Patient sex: F
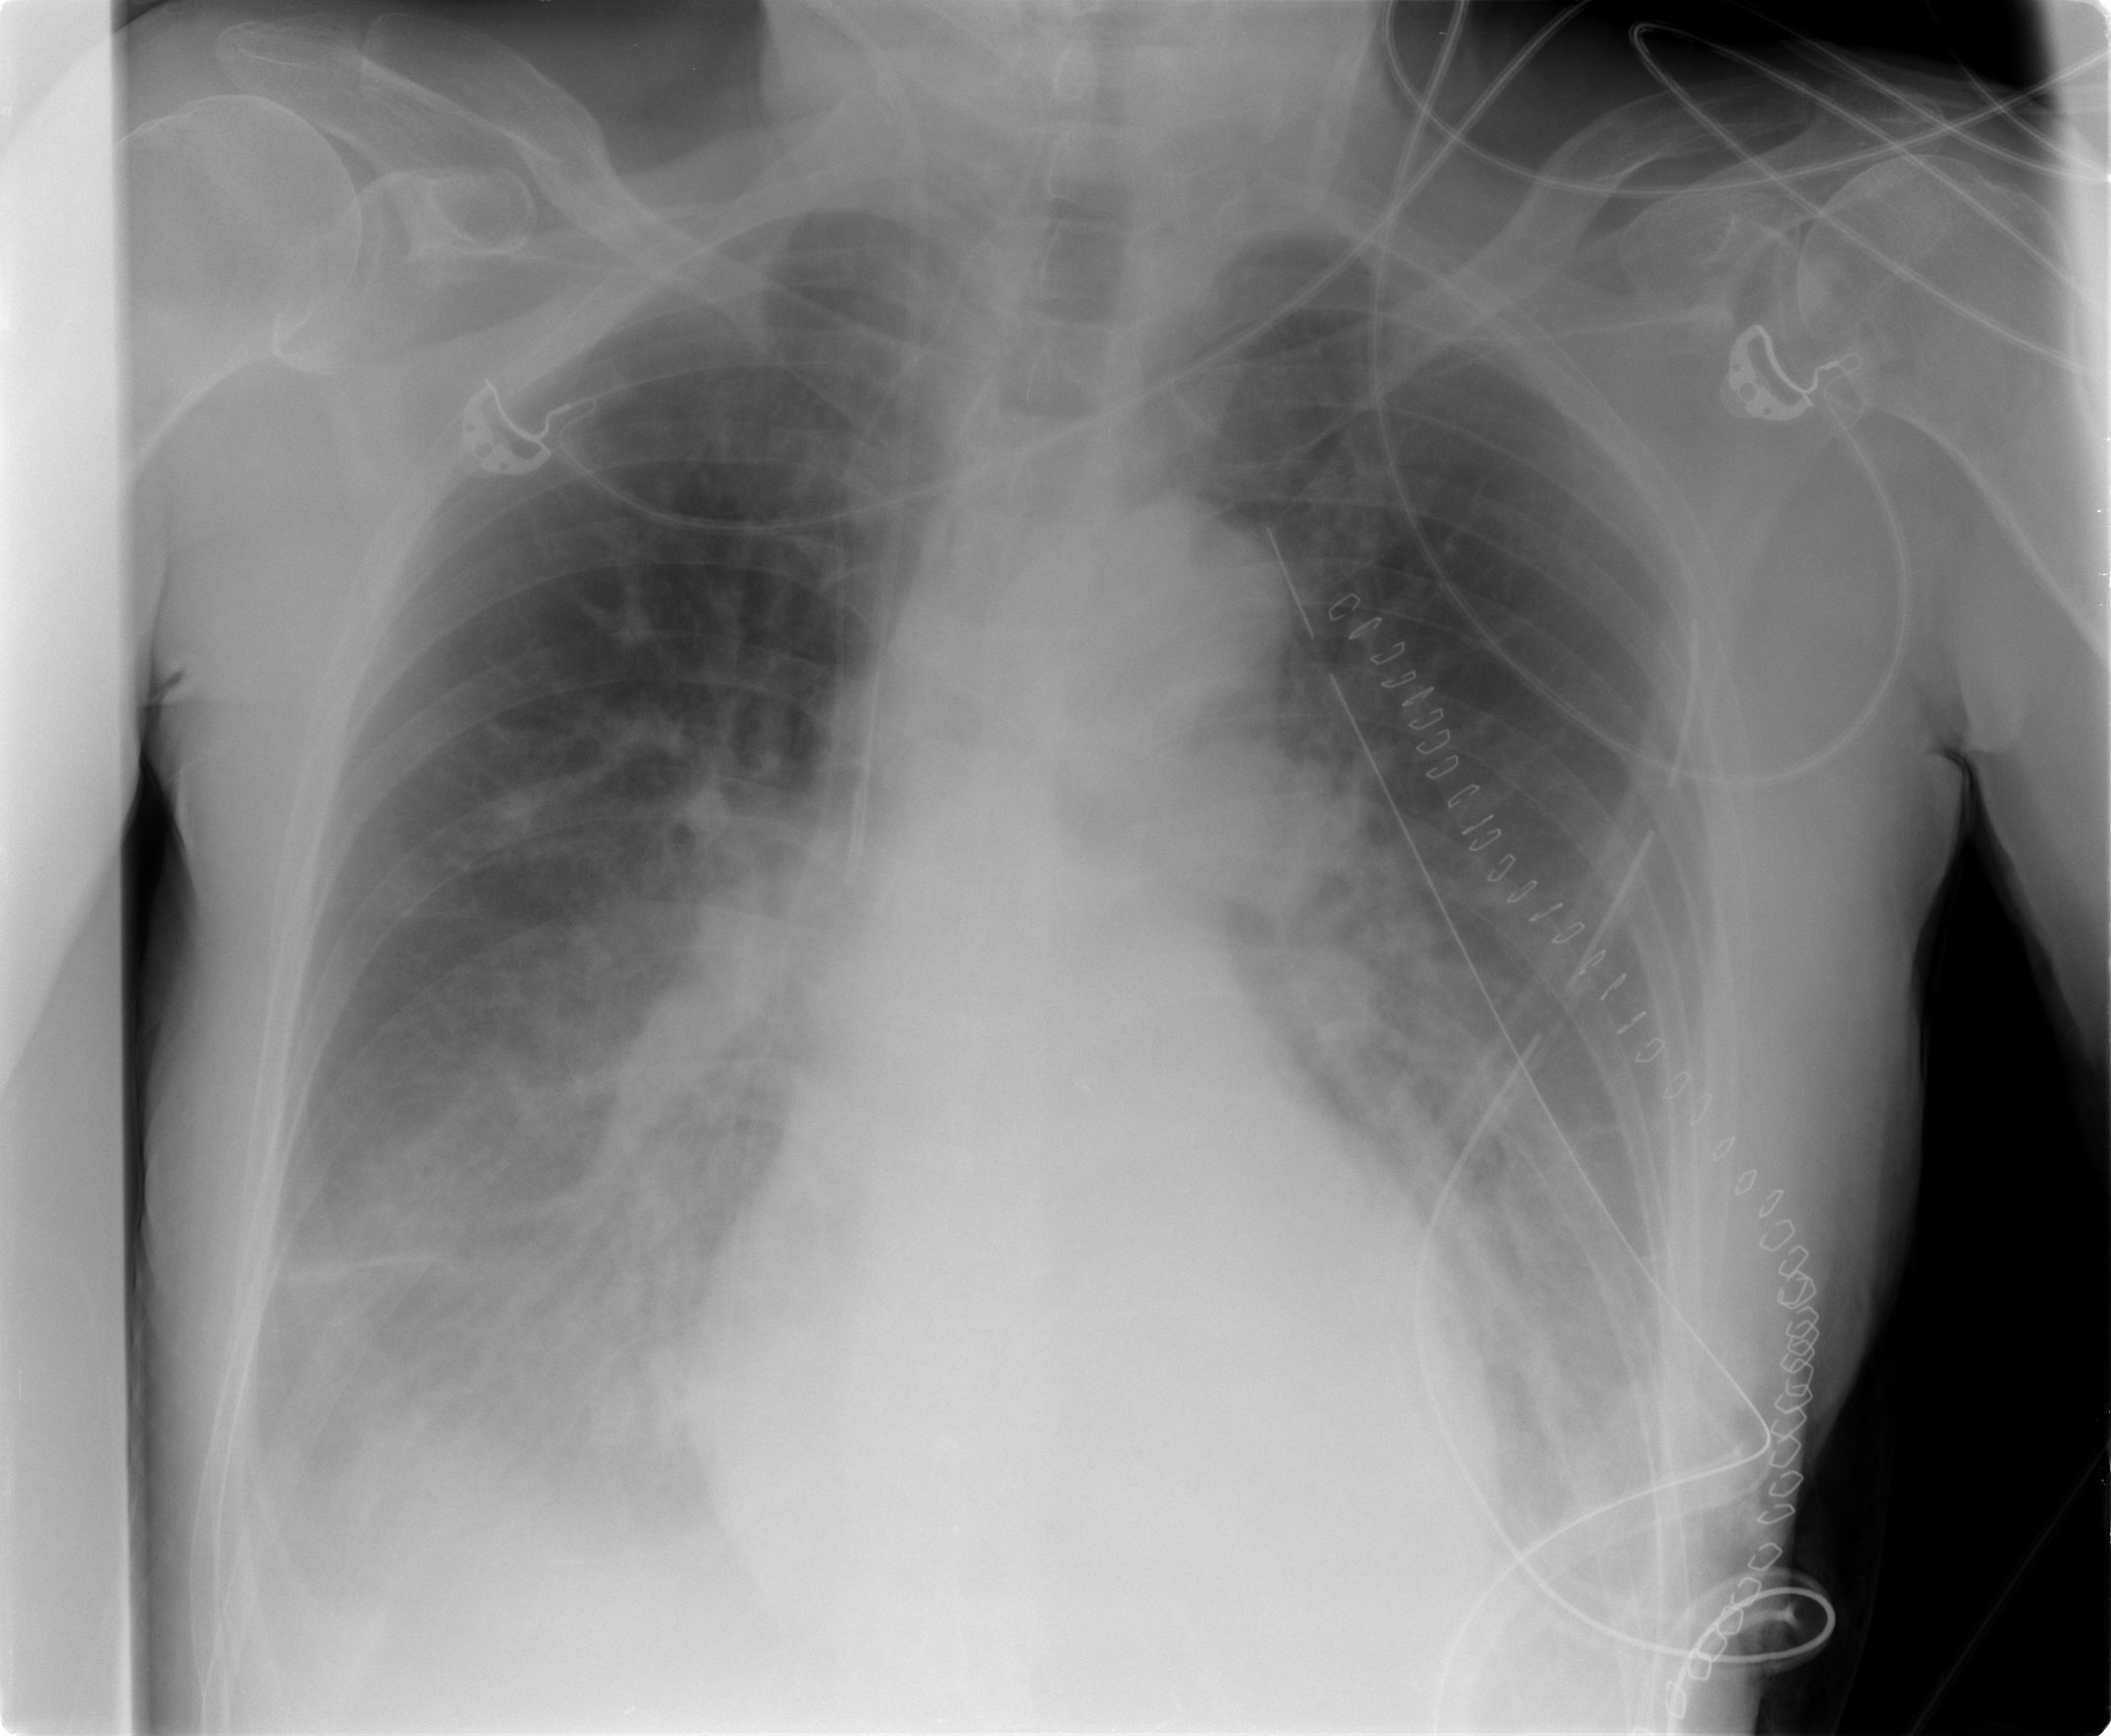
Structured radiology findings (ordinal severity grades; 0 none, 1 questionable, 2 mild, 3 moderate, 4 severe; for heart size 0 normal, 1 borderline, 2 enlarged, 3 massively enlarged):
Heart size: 0
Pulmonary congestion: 3
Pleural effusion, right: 2
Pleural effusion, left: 2
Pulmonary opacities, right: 0
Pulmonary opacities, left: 0
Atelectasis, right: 2
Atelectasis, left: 2